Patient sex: M
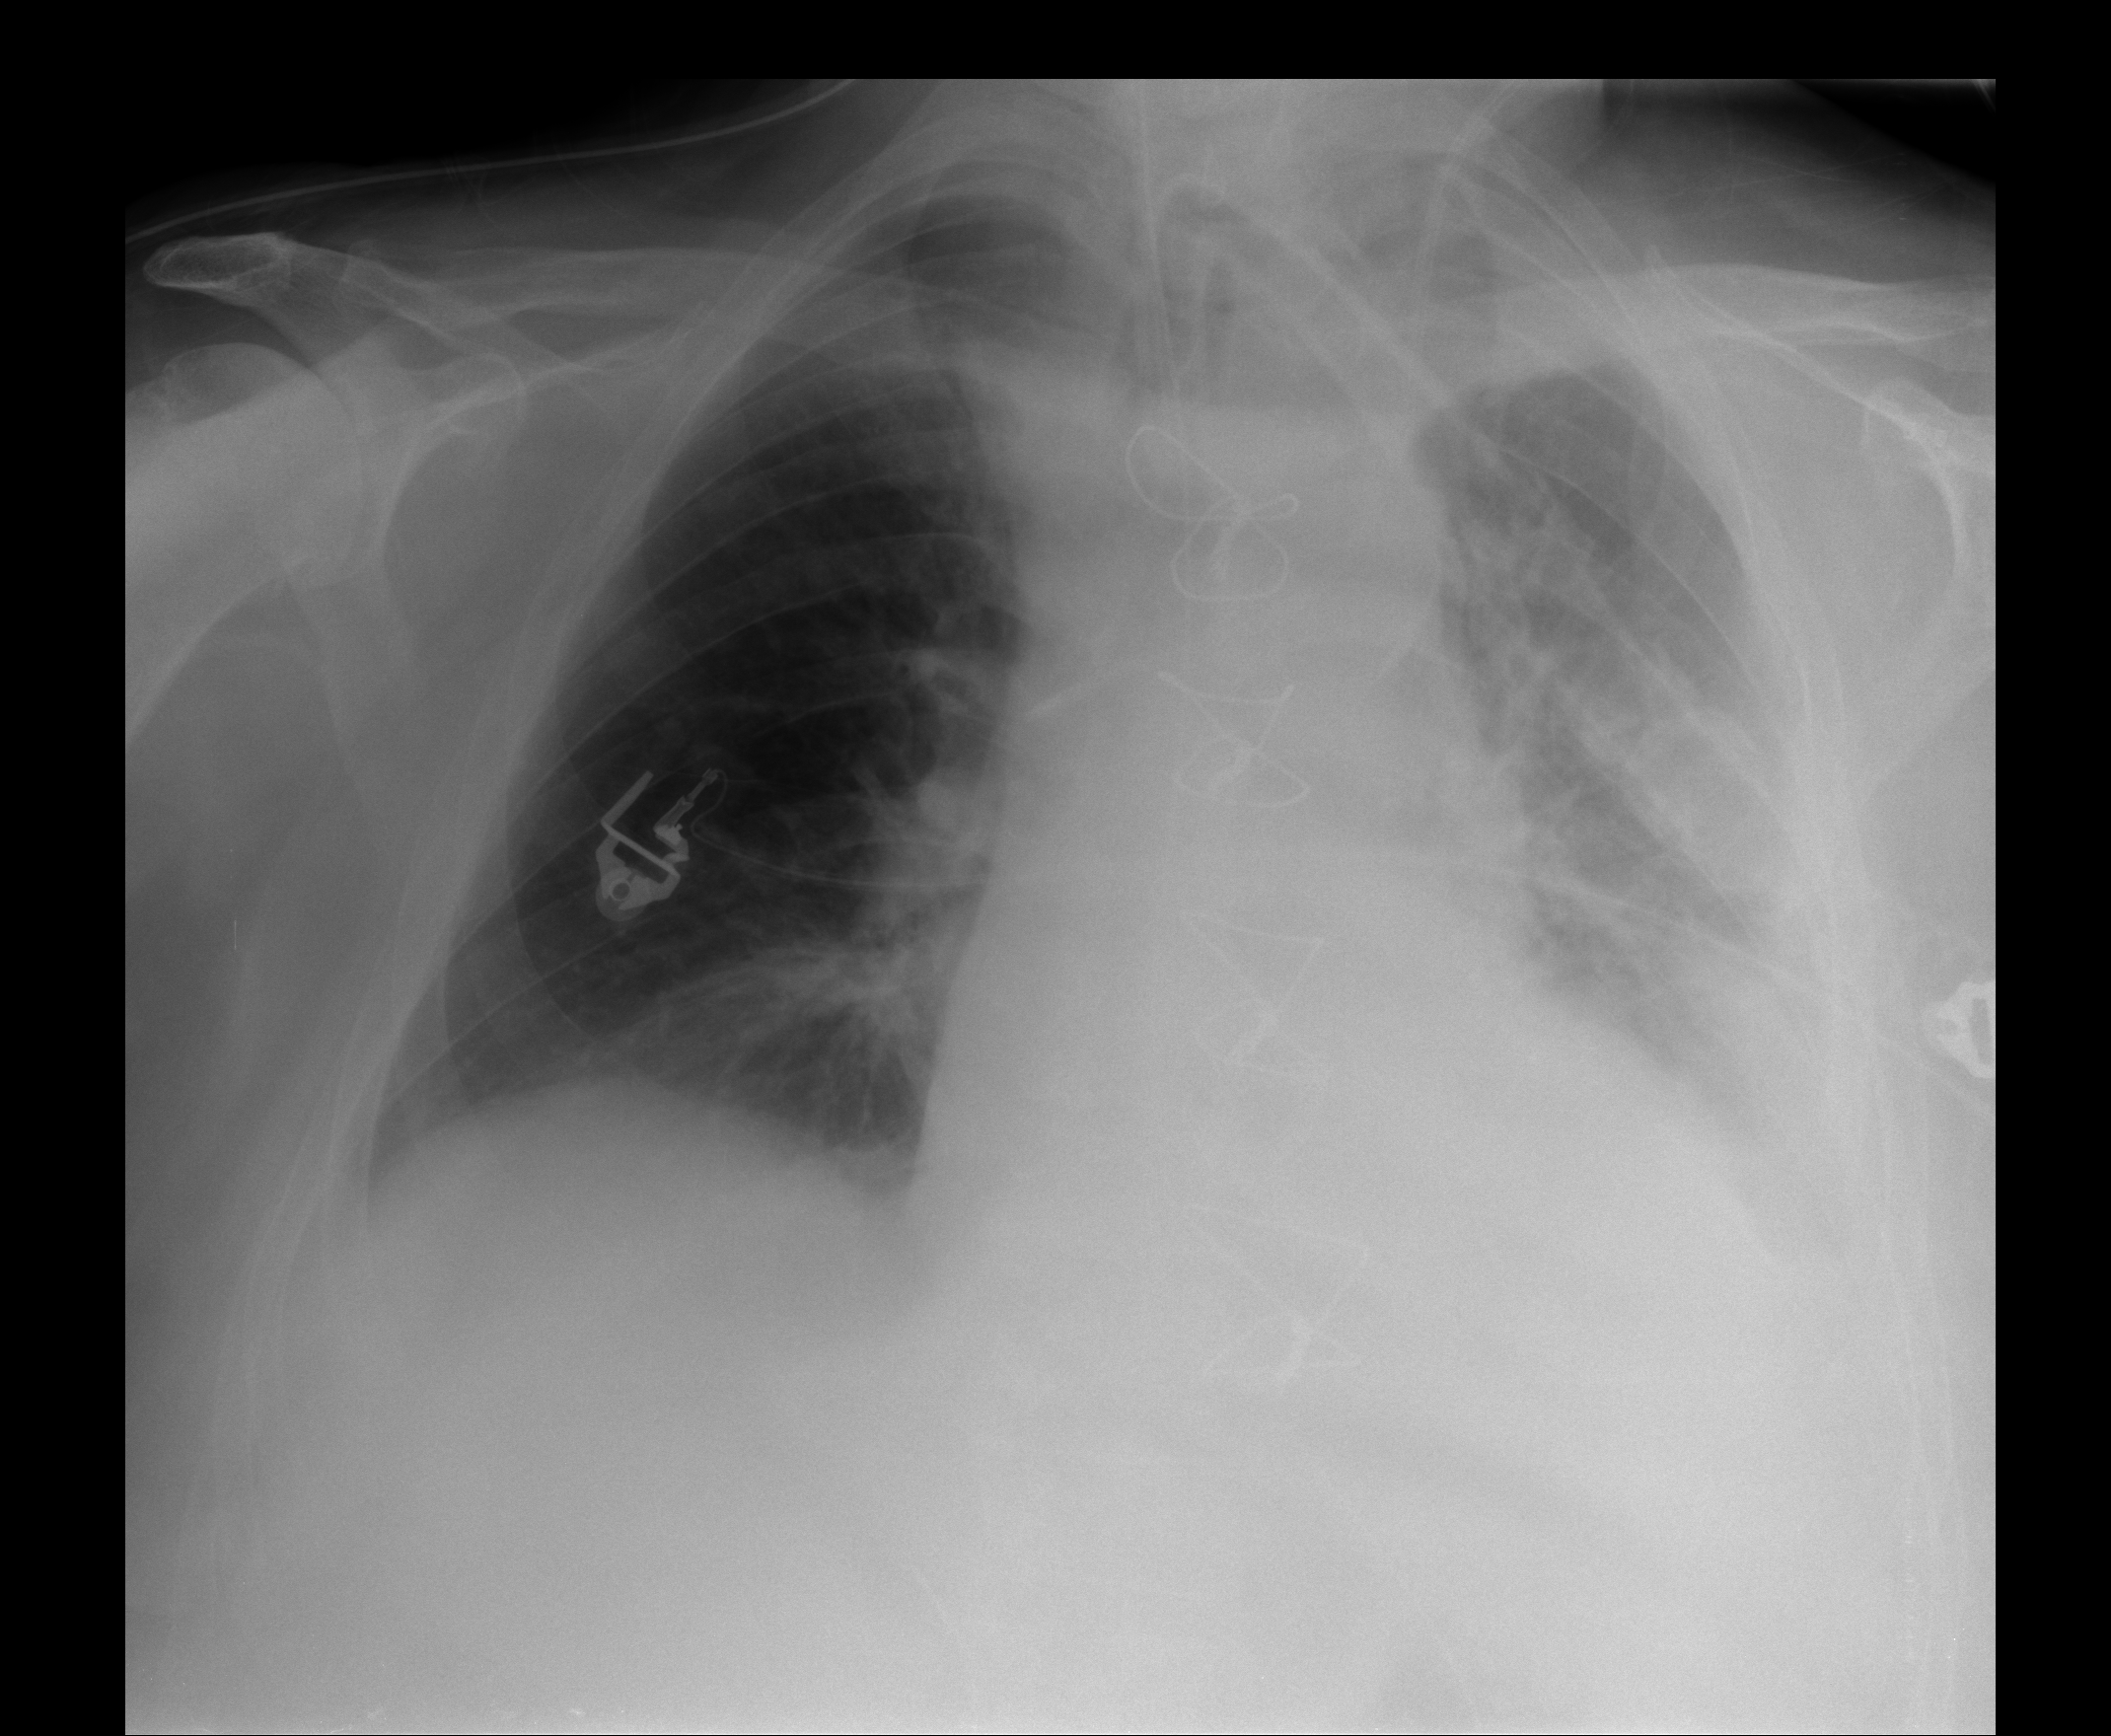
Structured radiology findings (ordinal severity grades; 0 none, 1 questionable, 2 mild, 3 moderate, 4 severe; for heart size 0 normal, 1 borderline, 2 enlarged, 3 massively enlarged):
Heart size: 2
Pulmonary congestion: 1
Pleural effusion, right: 2
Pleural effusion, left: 3
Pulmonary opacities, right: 0
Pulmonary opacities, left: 2
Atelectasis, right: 2
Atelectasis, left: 2